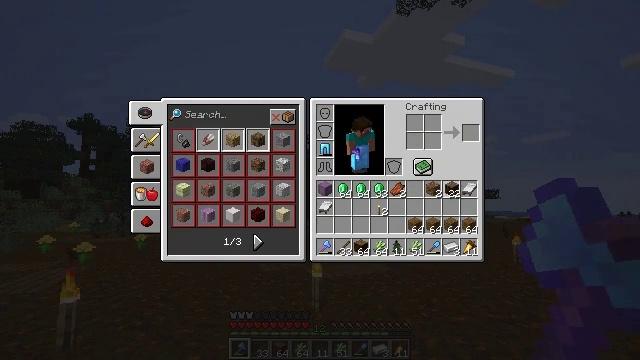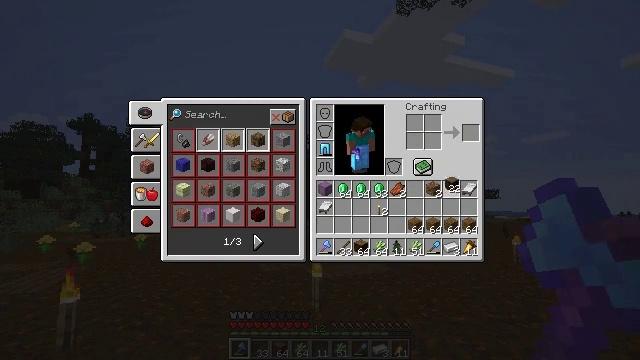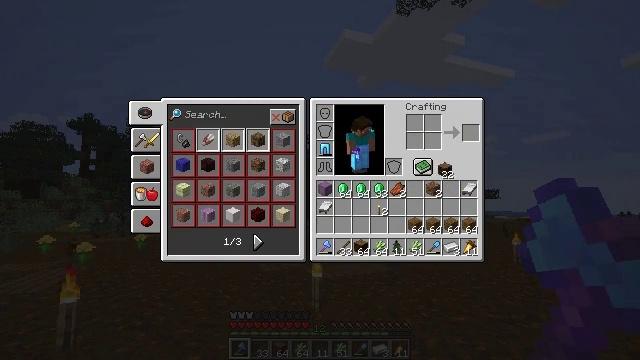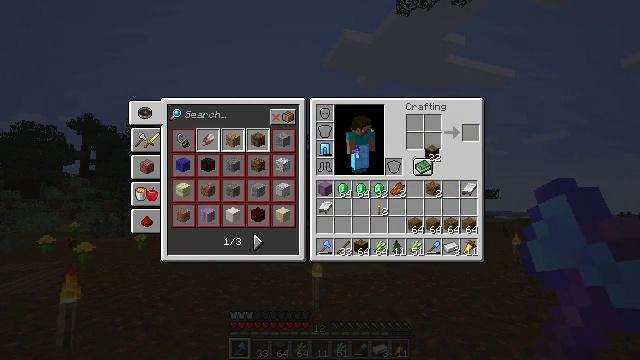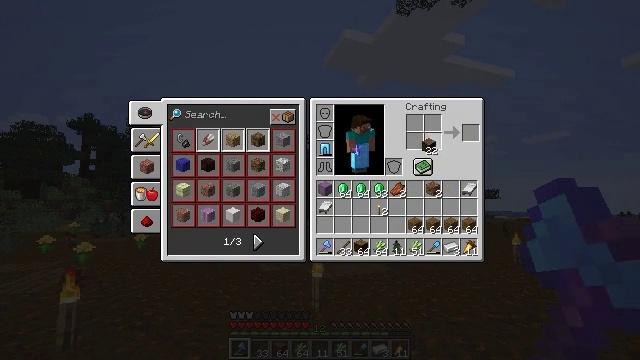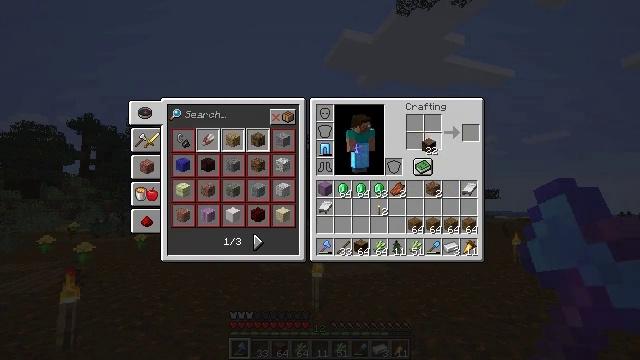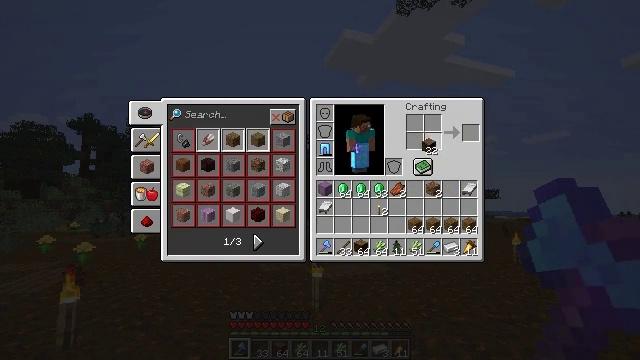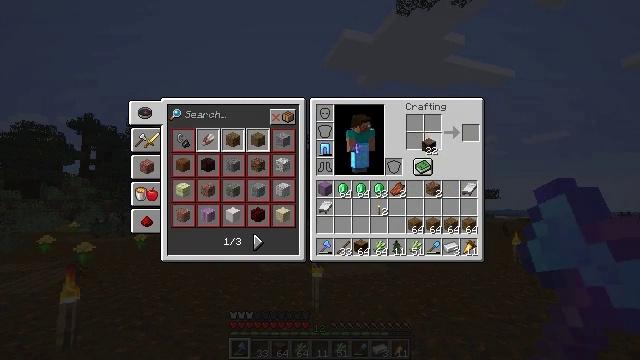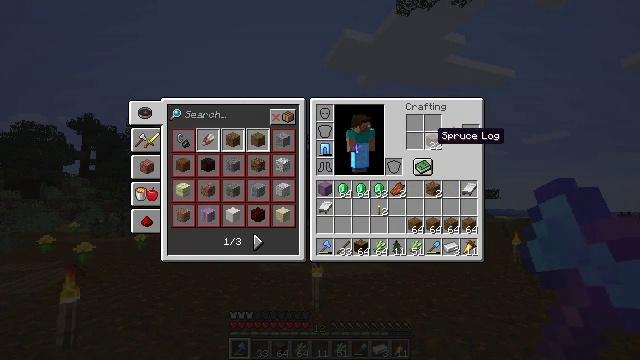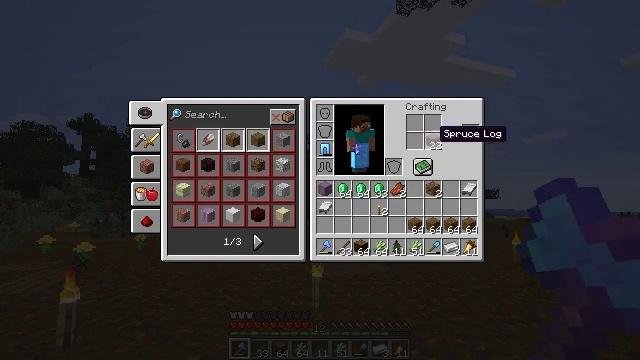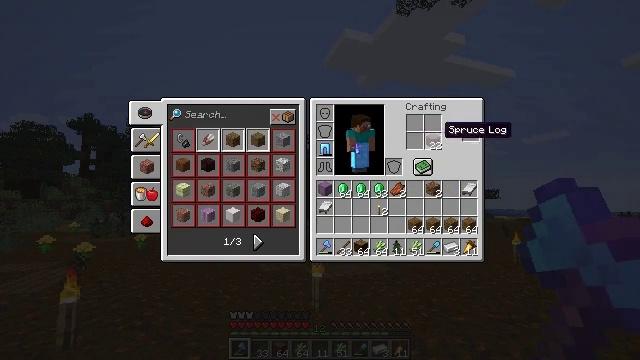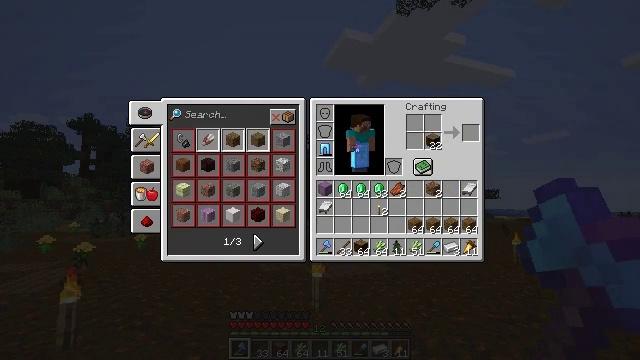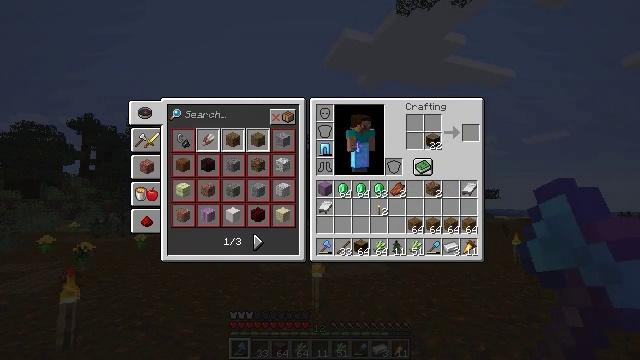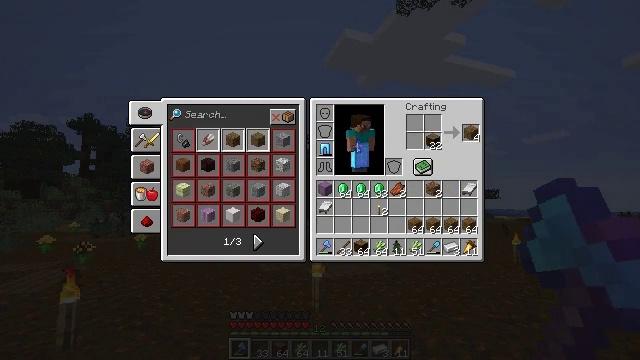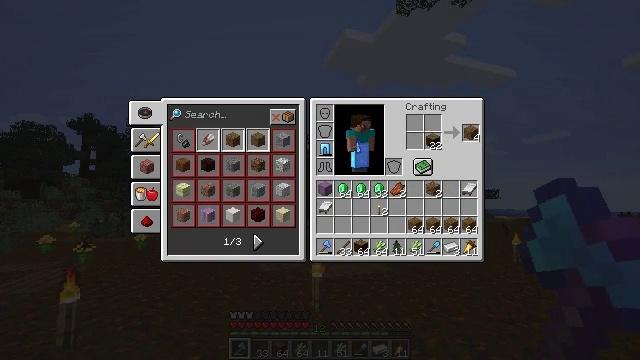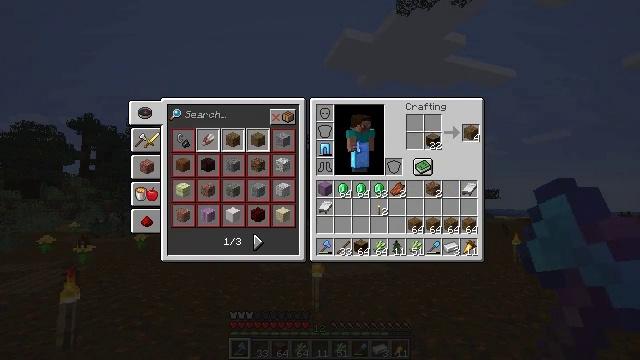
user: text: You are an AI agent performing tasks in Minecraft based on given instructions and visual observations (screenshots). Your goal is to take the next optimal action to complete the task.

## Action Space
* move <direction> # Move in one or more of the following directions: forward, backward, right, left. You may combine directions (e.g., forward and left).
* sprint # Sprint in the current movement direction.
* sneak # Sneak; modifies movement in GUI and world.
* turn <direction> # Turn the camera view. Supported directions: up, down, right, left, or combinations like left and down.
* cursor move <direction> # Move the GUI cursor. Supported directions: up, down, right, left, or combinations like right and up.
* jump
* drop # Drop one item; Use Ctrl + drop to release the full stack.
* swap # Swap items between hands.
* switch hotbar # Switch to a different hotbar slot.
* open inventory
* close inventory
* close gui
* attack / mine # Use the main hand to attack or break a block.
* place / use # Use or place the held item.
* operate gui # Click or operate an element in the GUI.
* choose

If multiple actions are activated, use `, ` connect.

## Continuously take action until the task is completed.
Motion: motion action
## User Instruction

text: Use a crafting grid to make spruce planks.
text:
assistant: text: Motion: no_op
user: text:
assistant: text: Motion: cursor move left and up
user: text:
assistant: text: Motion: cursor move left and up
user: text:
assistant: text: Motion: cursor move up
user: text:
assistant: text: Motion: no_op
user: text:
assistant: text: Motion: operate gui
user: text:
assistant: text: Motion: operate gui
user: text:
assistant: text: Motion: no_op
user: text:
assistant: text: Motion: no_op
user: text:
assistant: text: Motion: no_op
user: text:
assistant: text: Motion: sneak
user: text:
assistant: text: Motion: sneak
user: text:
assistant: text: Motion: sneak
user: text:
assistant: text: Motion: sneak
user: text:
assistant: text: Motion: sneak
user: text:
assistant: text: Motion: sneak, operate gui
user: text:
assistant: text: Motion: sneak, operate gui
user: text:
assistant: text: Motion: sneak, operate gui
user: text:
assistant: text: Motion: sneak
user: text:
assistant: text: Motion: sneak
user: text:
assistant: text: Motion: sneak
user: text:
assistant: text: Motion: sneak, operate gui
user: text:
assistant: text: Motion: sneak, operate gui
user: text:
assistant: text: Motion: sneak, operate gui
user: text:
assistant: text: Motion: sneak
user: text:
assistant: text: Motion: sneak, cursor move left and down
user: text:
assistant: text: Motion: sneak